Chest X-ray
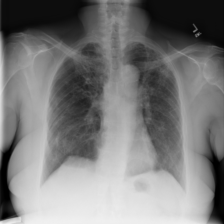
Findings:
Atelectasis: negative
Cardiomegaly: negative
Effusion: negative
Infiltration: negative
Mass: negative
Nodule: negative
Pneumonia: negative
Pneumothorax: negative
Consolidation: negative
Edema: negative
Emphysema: negative
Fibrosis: negative
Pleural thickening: negative
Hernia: negative